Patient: sex M, age 49
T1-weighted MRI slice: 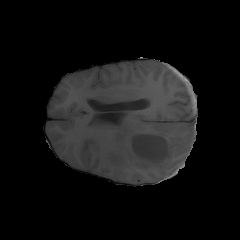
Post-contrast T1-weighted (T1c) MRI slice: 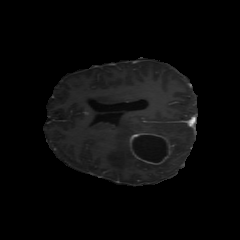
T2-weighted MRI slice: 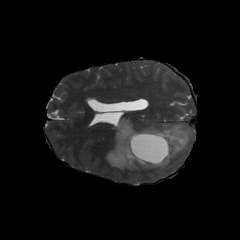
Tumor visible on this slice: yes
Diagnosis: Astrocytoma, IDH-mutant
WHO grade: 4